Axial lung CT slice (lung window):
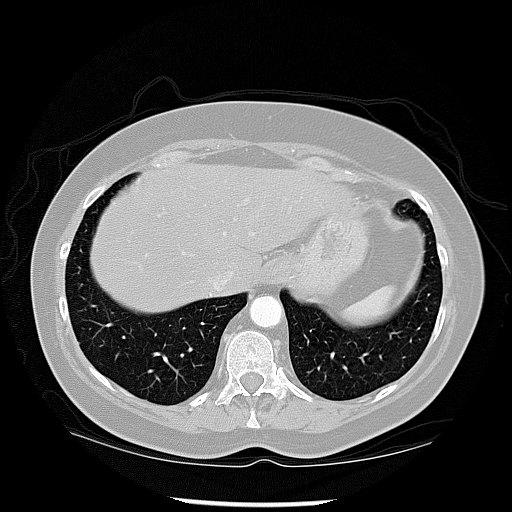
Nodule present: no